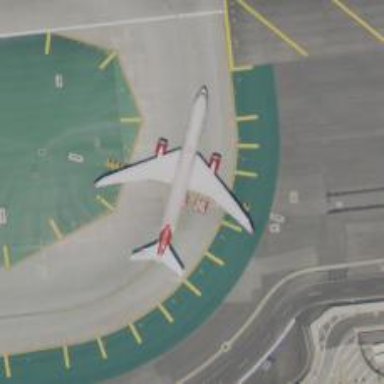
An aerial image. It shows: View of taxiway at the airport.